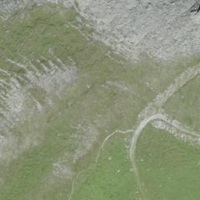
EUNIS habitat code: 26
Species observed at this site:
Oxytropis campestris
Bartsia alpina